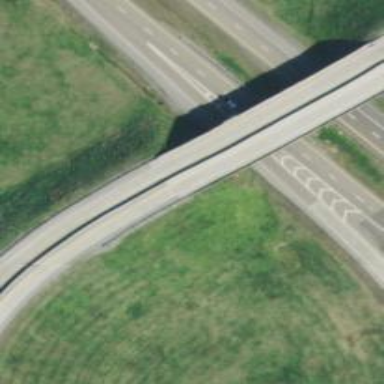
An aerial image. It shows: Trunk link highway passing over bridge.